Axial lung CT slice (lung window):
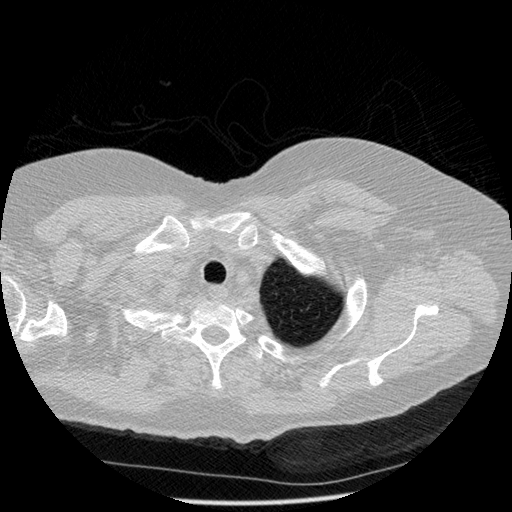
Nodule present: no